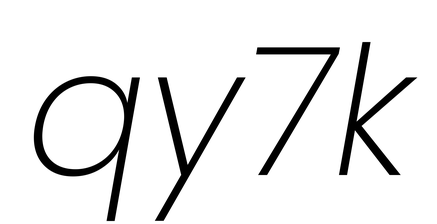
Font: Poppins-ExtraLightItalic